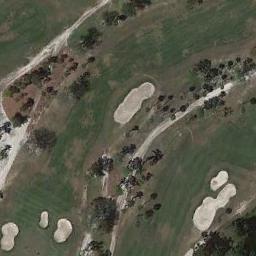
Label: golf_course